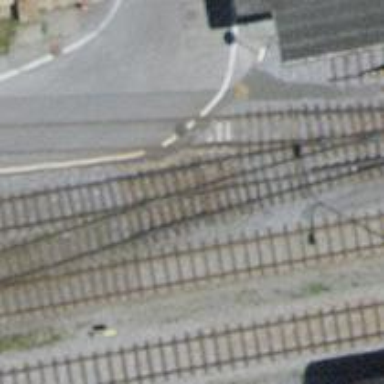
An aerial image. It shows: Single railway spur track.